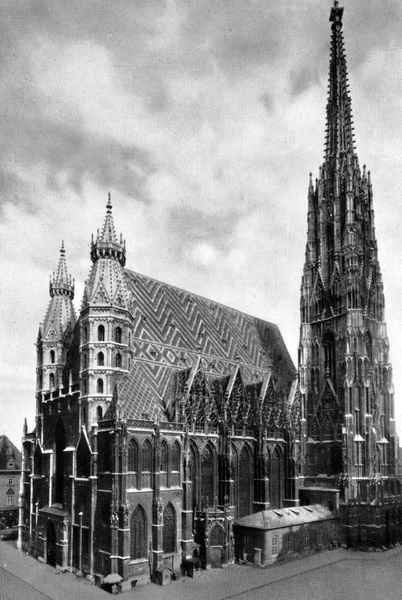
Titel: Stephansdom in Wien
Standort: Wien, Stephansdom (EU - AUT)
Schlagwörter: fenster, schmuck, dach, muster, architektur, kirche, gotik, turm, spanien, ziegel, spitz, foto, fotografie, spanisch, türme, groß, wien, schindeln, fialen, kirchenbau, stephansdom, kichenturm